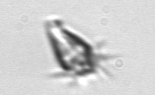
Label: Paratontonia_gracillima